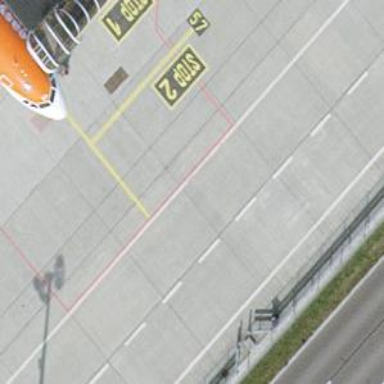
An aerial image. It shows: Airport parking position.